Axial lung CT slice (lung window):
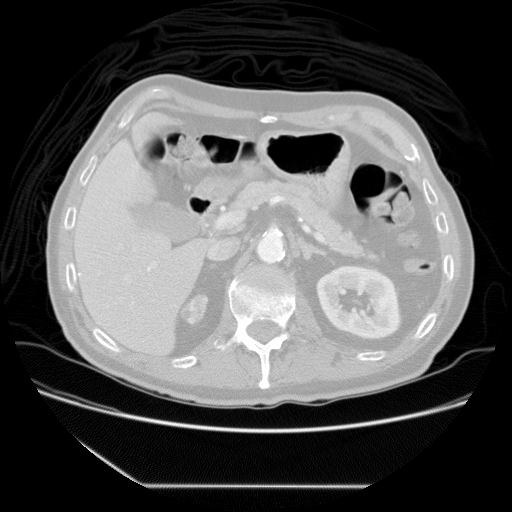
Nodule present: no